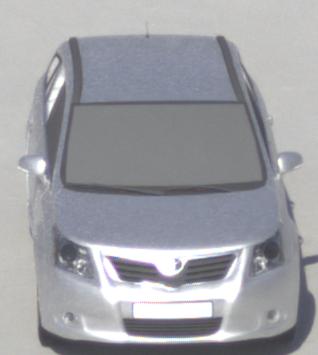
Make: Toyota
Model: Avensis 1.6
Detailed model: Avensis (T27) Notch Back
Model produced from: 2009/01
Model produced until: 2010/08
Doors: 4
Color: white
Road condition: dry road
Daytime: morning or afternoon
Contrast: high contrast